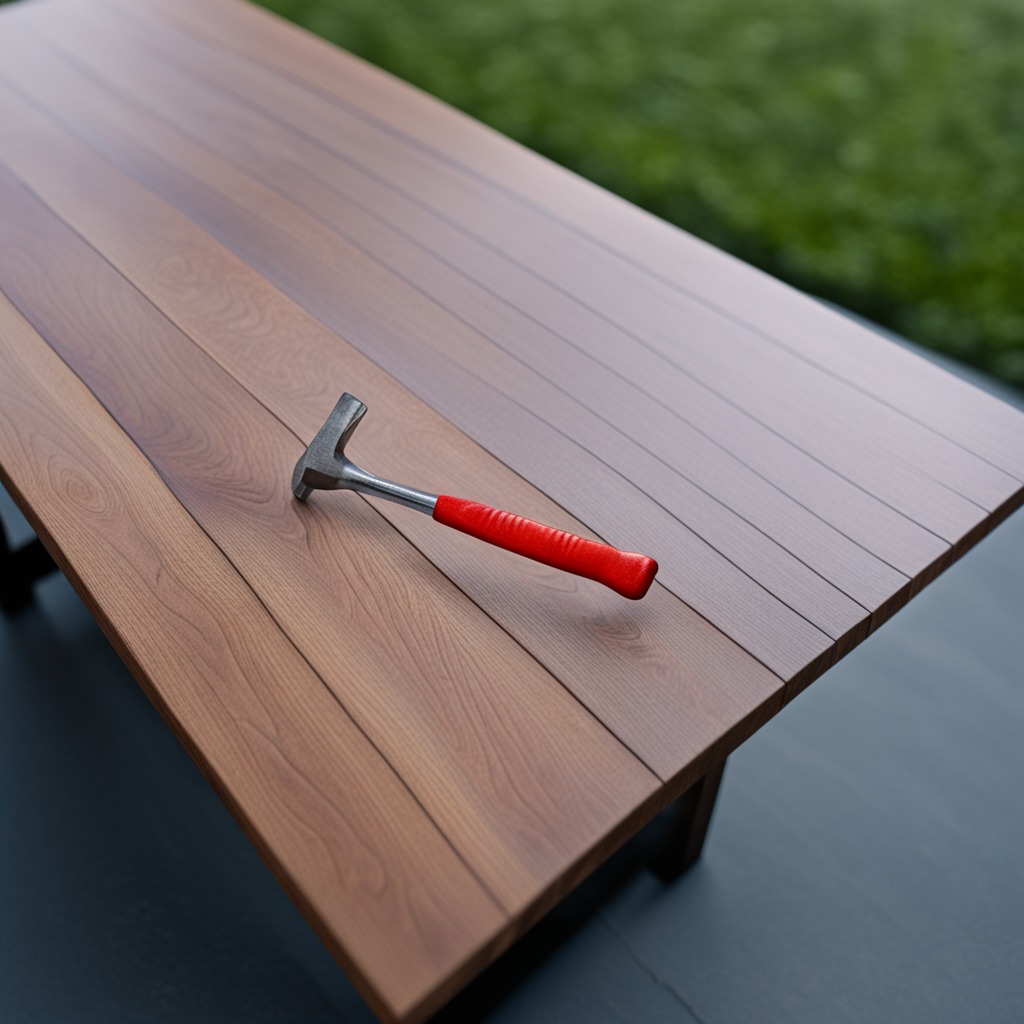
A hammer is lying on the table.